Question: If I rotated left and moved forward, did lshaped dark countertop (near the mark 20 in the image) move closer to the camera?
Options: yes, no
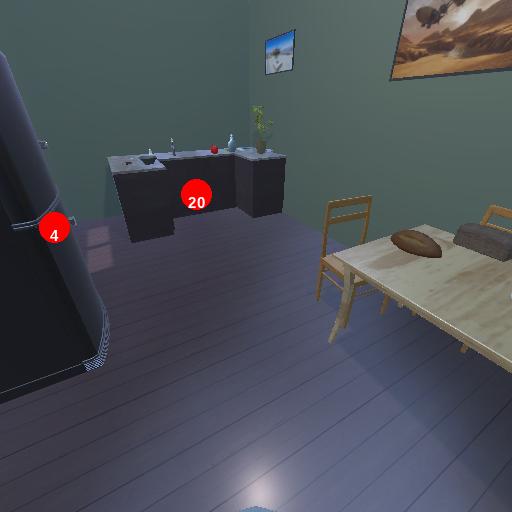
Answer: yes